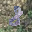
Label: 8